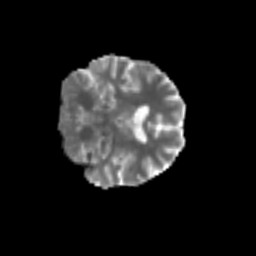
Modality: MD
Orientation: coronal
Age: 74
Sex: female
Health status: ill
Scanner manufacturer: siemens
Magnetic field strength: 3 T
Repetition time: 8.7 s
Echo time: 0.11 s